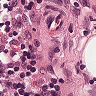
Metastatic tissue present: no